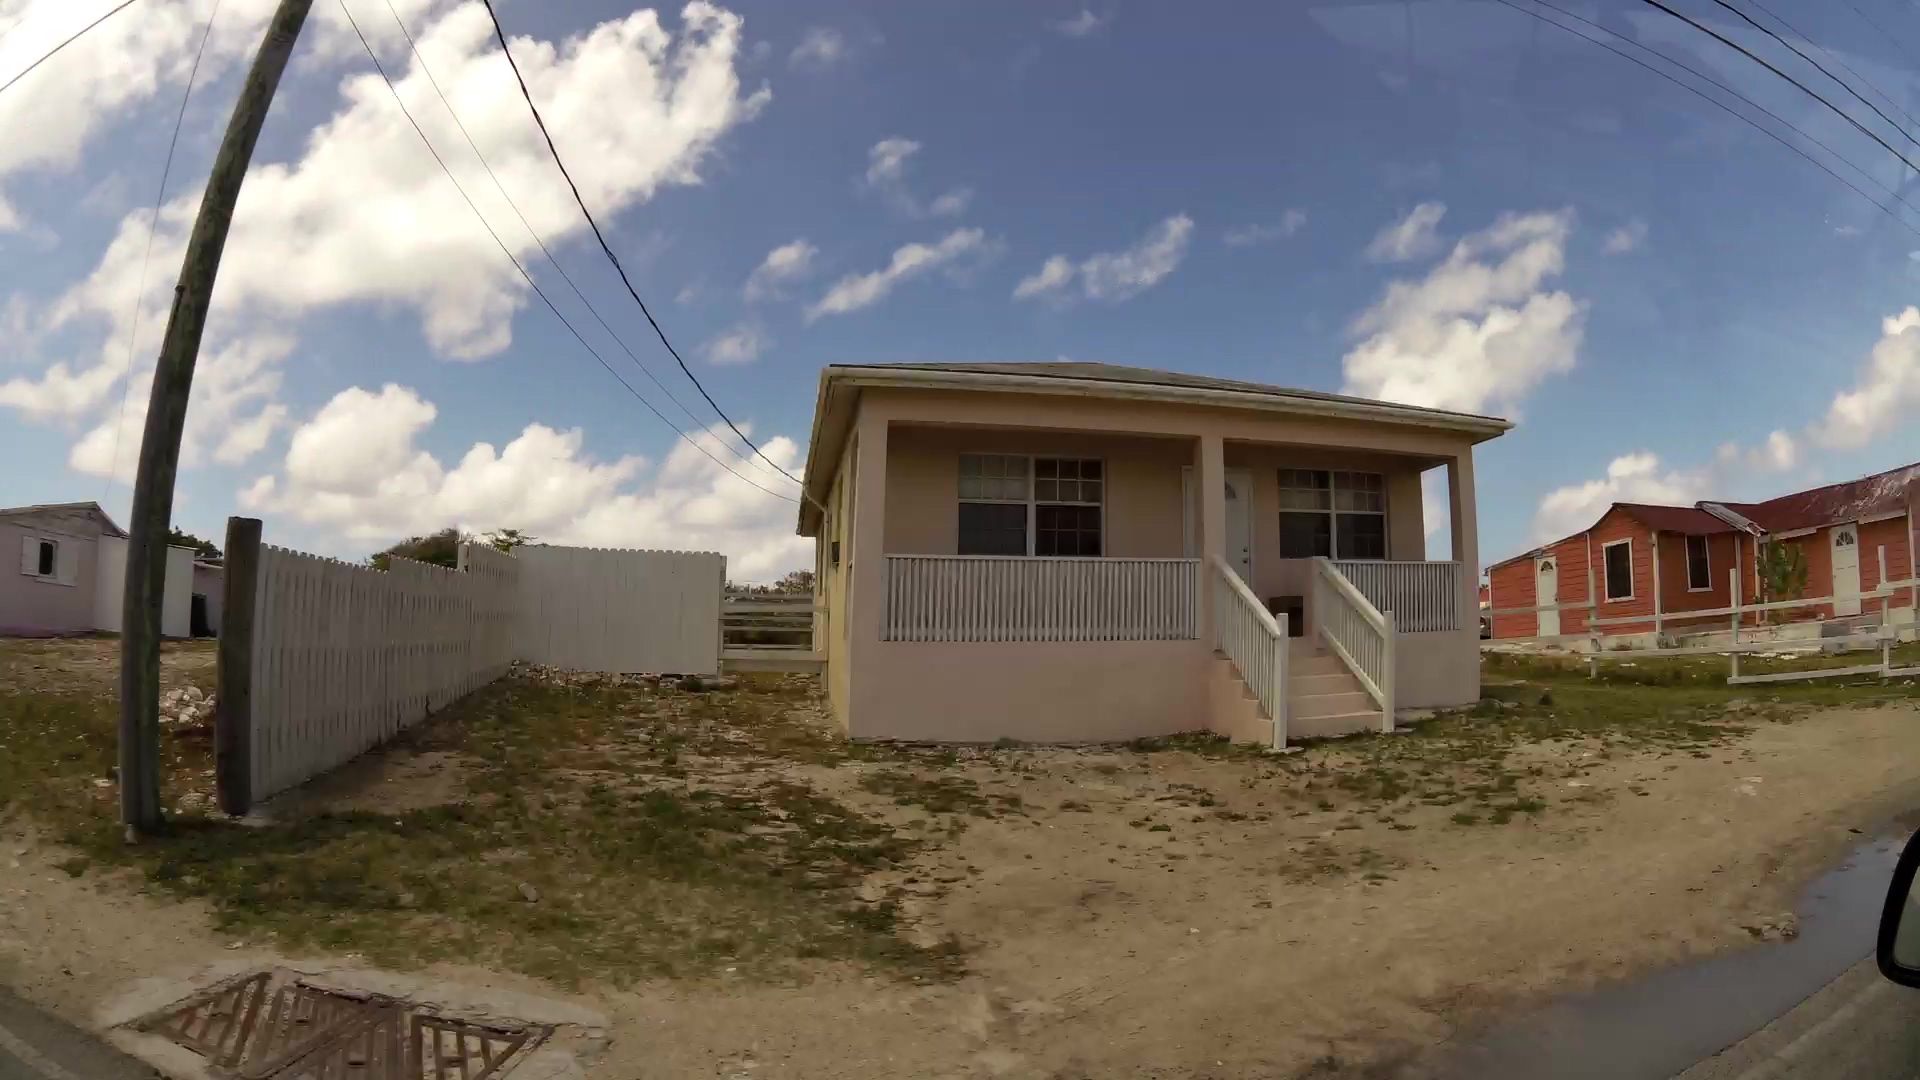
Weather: clear
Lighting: day
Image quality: good
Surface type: driving surface
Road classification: primary
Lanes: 2.0
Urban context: semi-dense urban cluster
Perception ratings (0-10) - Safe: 5.94, Lively: 1.39, Beautiful: 1.25, Boring: 7.32, Depressing: 6.69, Wealthy: 3.04